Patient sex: M
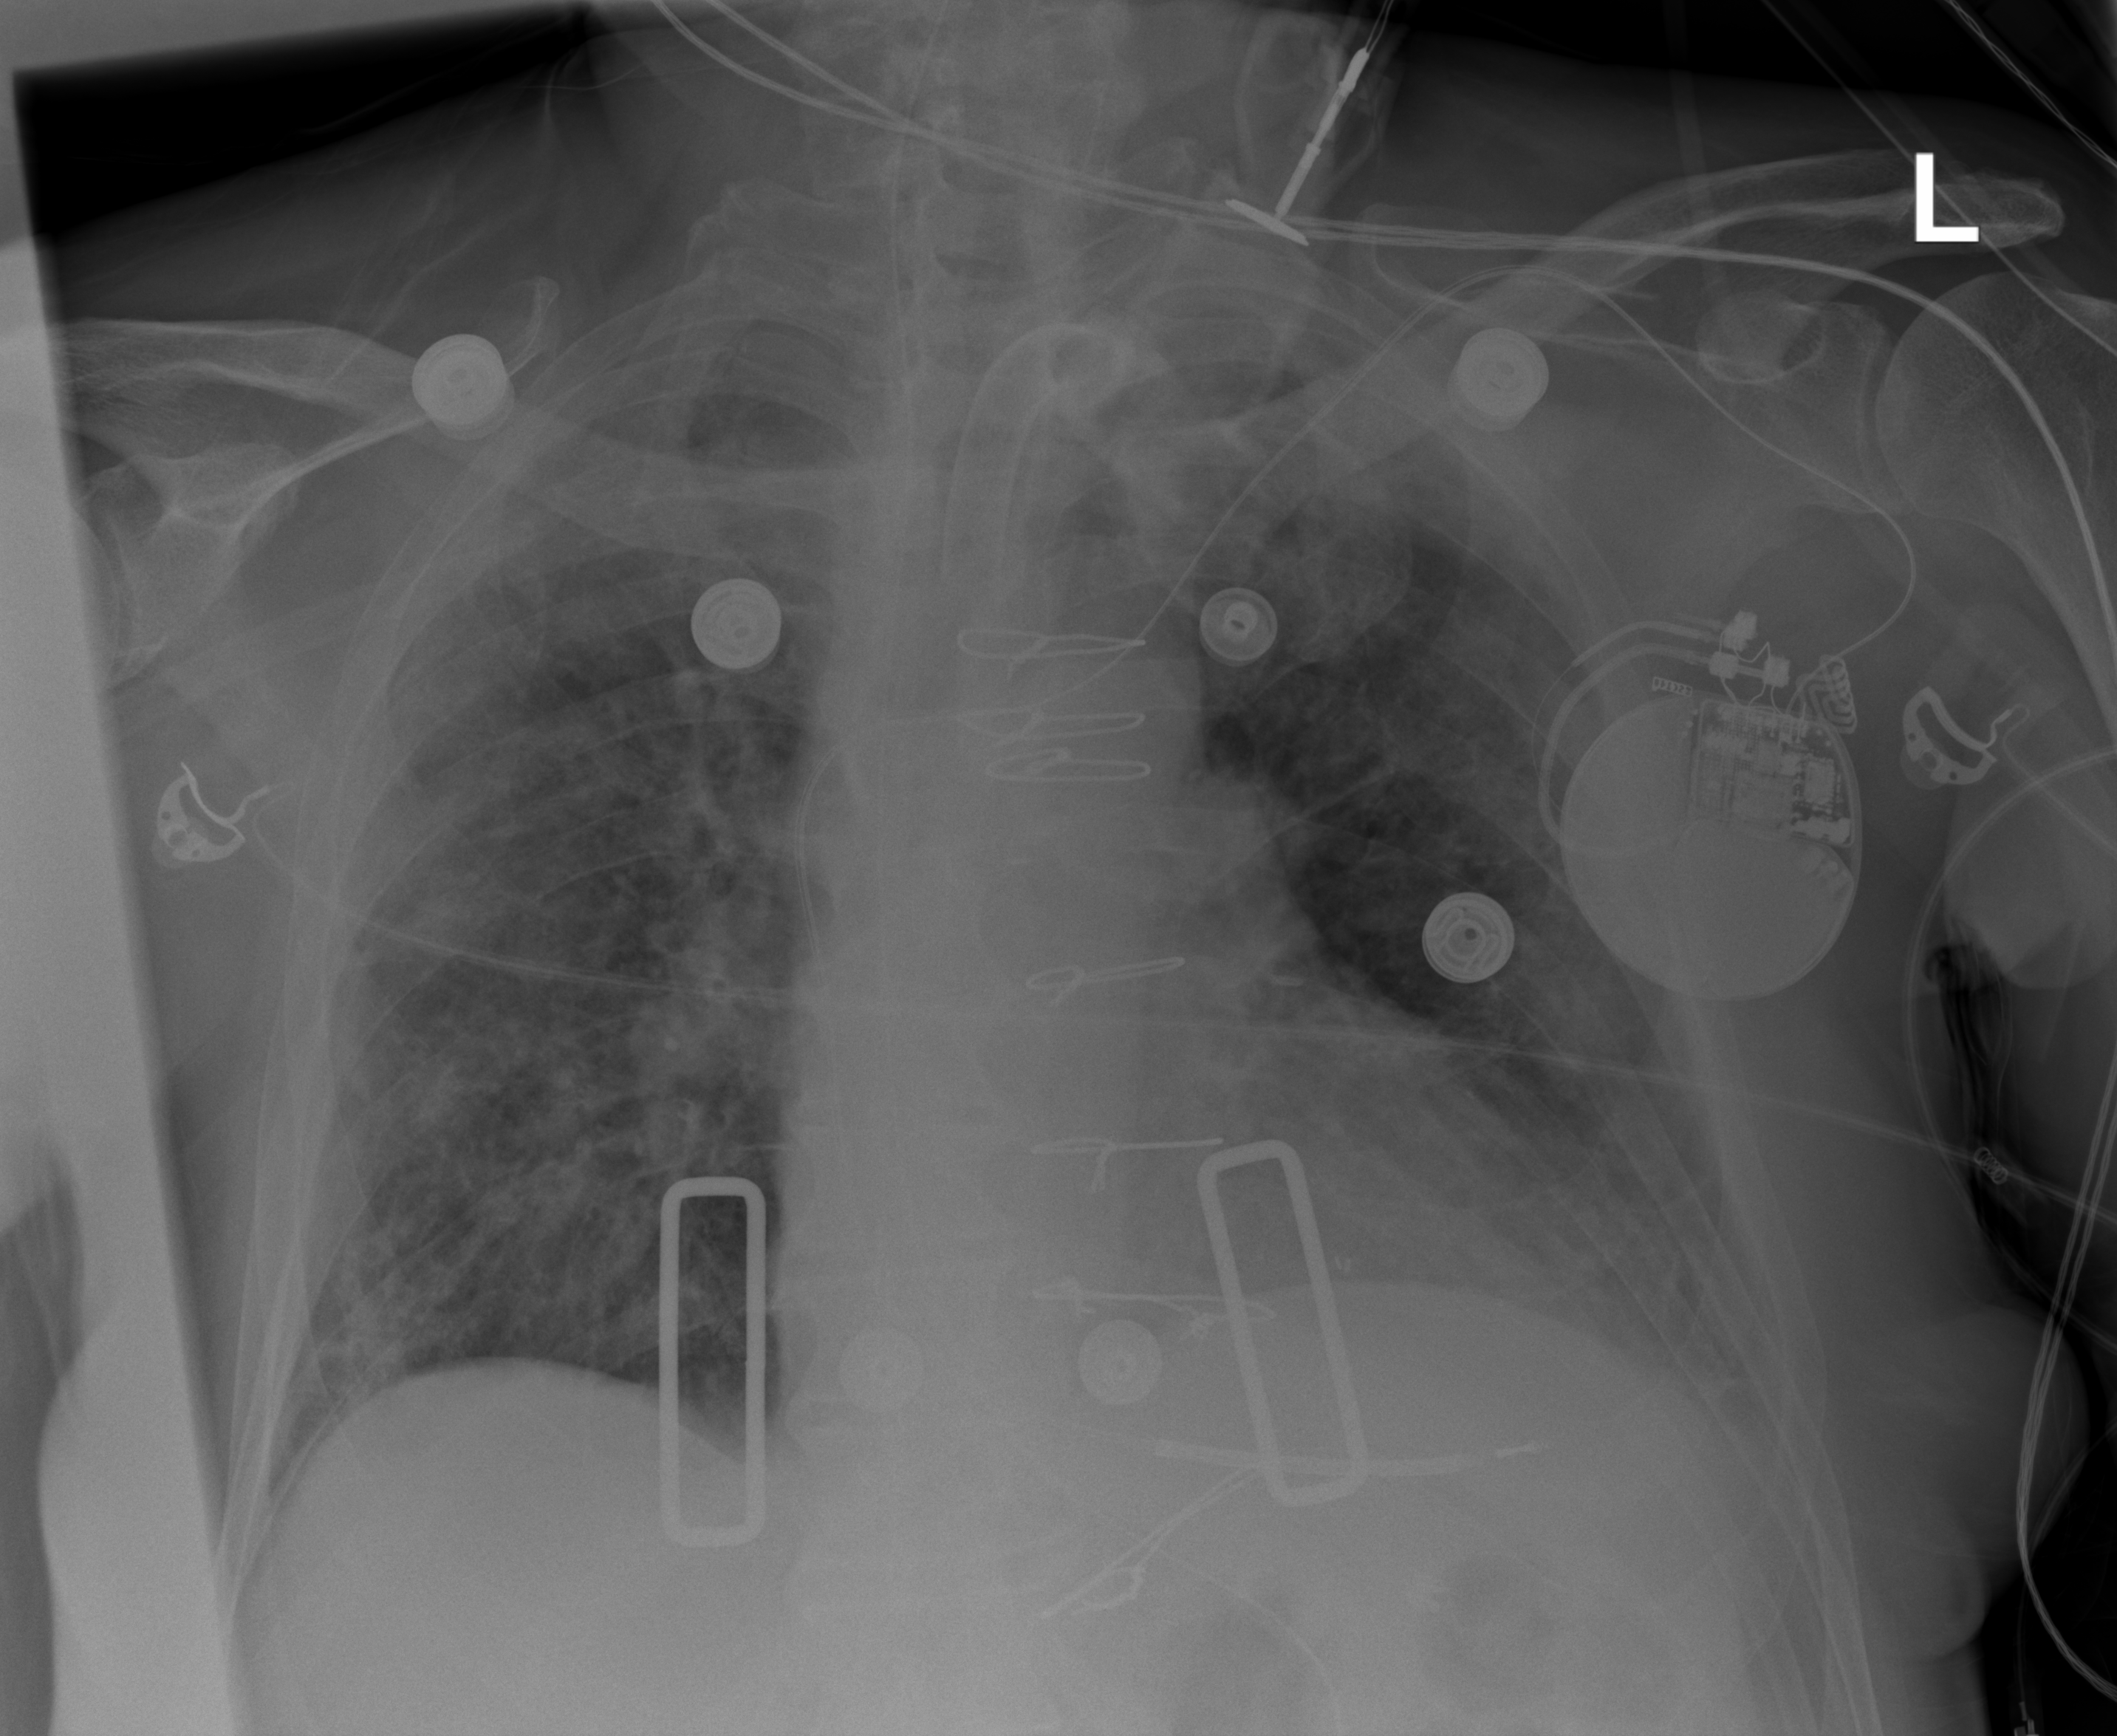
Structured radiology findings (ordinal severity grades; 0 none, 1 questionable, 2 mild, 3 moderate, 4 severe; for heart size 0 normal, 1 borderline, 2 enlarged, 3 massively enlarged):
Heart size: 1
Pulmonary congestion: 0
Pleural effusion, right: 0
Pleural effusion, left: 2
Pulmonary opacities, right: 2
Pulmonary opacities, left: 1
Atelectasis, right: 0
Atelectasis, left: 2